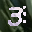
Label: 3